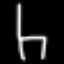
Label: chair